Interaction volume radius: 5 \u00c5
Interaction volume height: 10 \u00c5
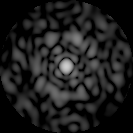
Disorder parameter: 0.8293